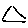
Label: triangle